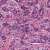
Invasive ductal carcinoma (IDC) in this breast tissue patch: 1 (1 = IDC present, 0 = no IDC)